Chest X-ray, PA view. Patient: 48 years old, sex F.
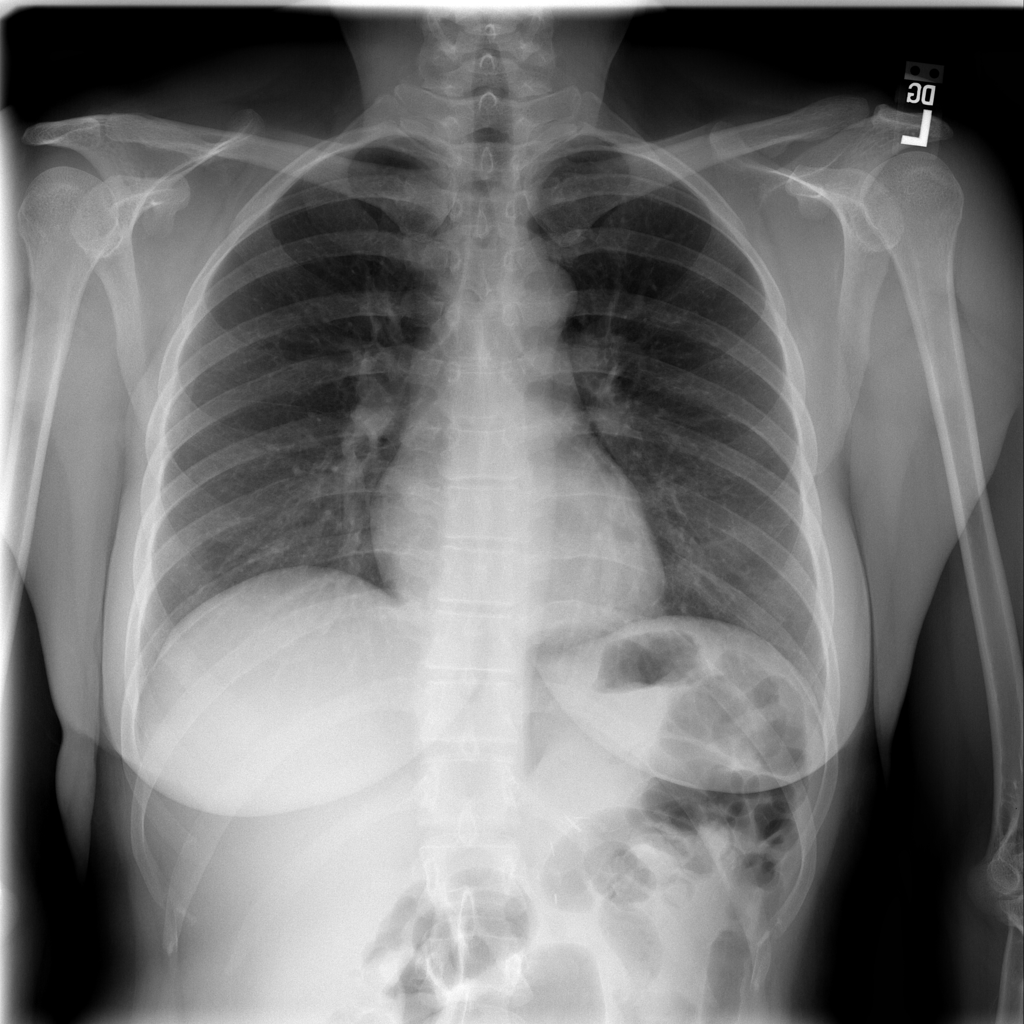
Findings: No Finding